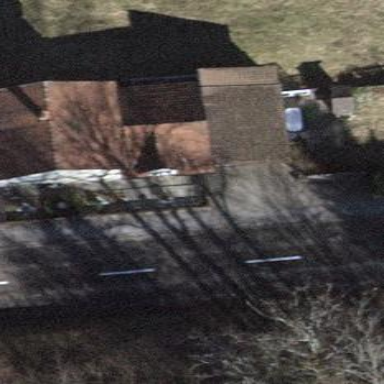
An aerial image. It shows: Simple and straightforward house.